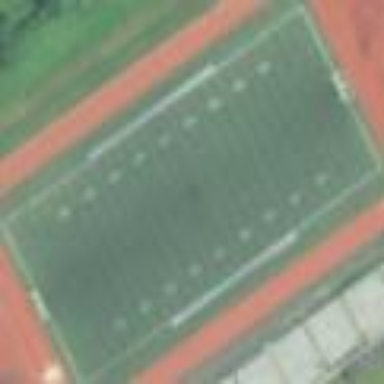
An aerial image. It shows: American football pitch.